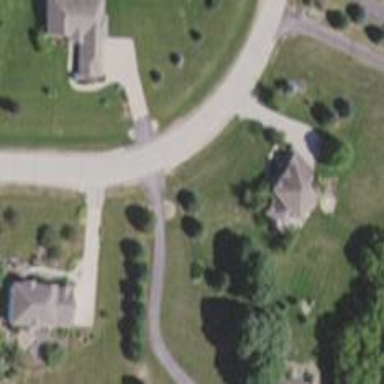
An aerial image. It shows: Residential road.